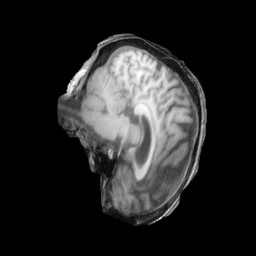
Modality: T1w
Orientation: sagittal
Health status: ill
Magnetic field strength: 3 T